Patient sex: F
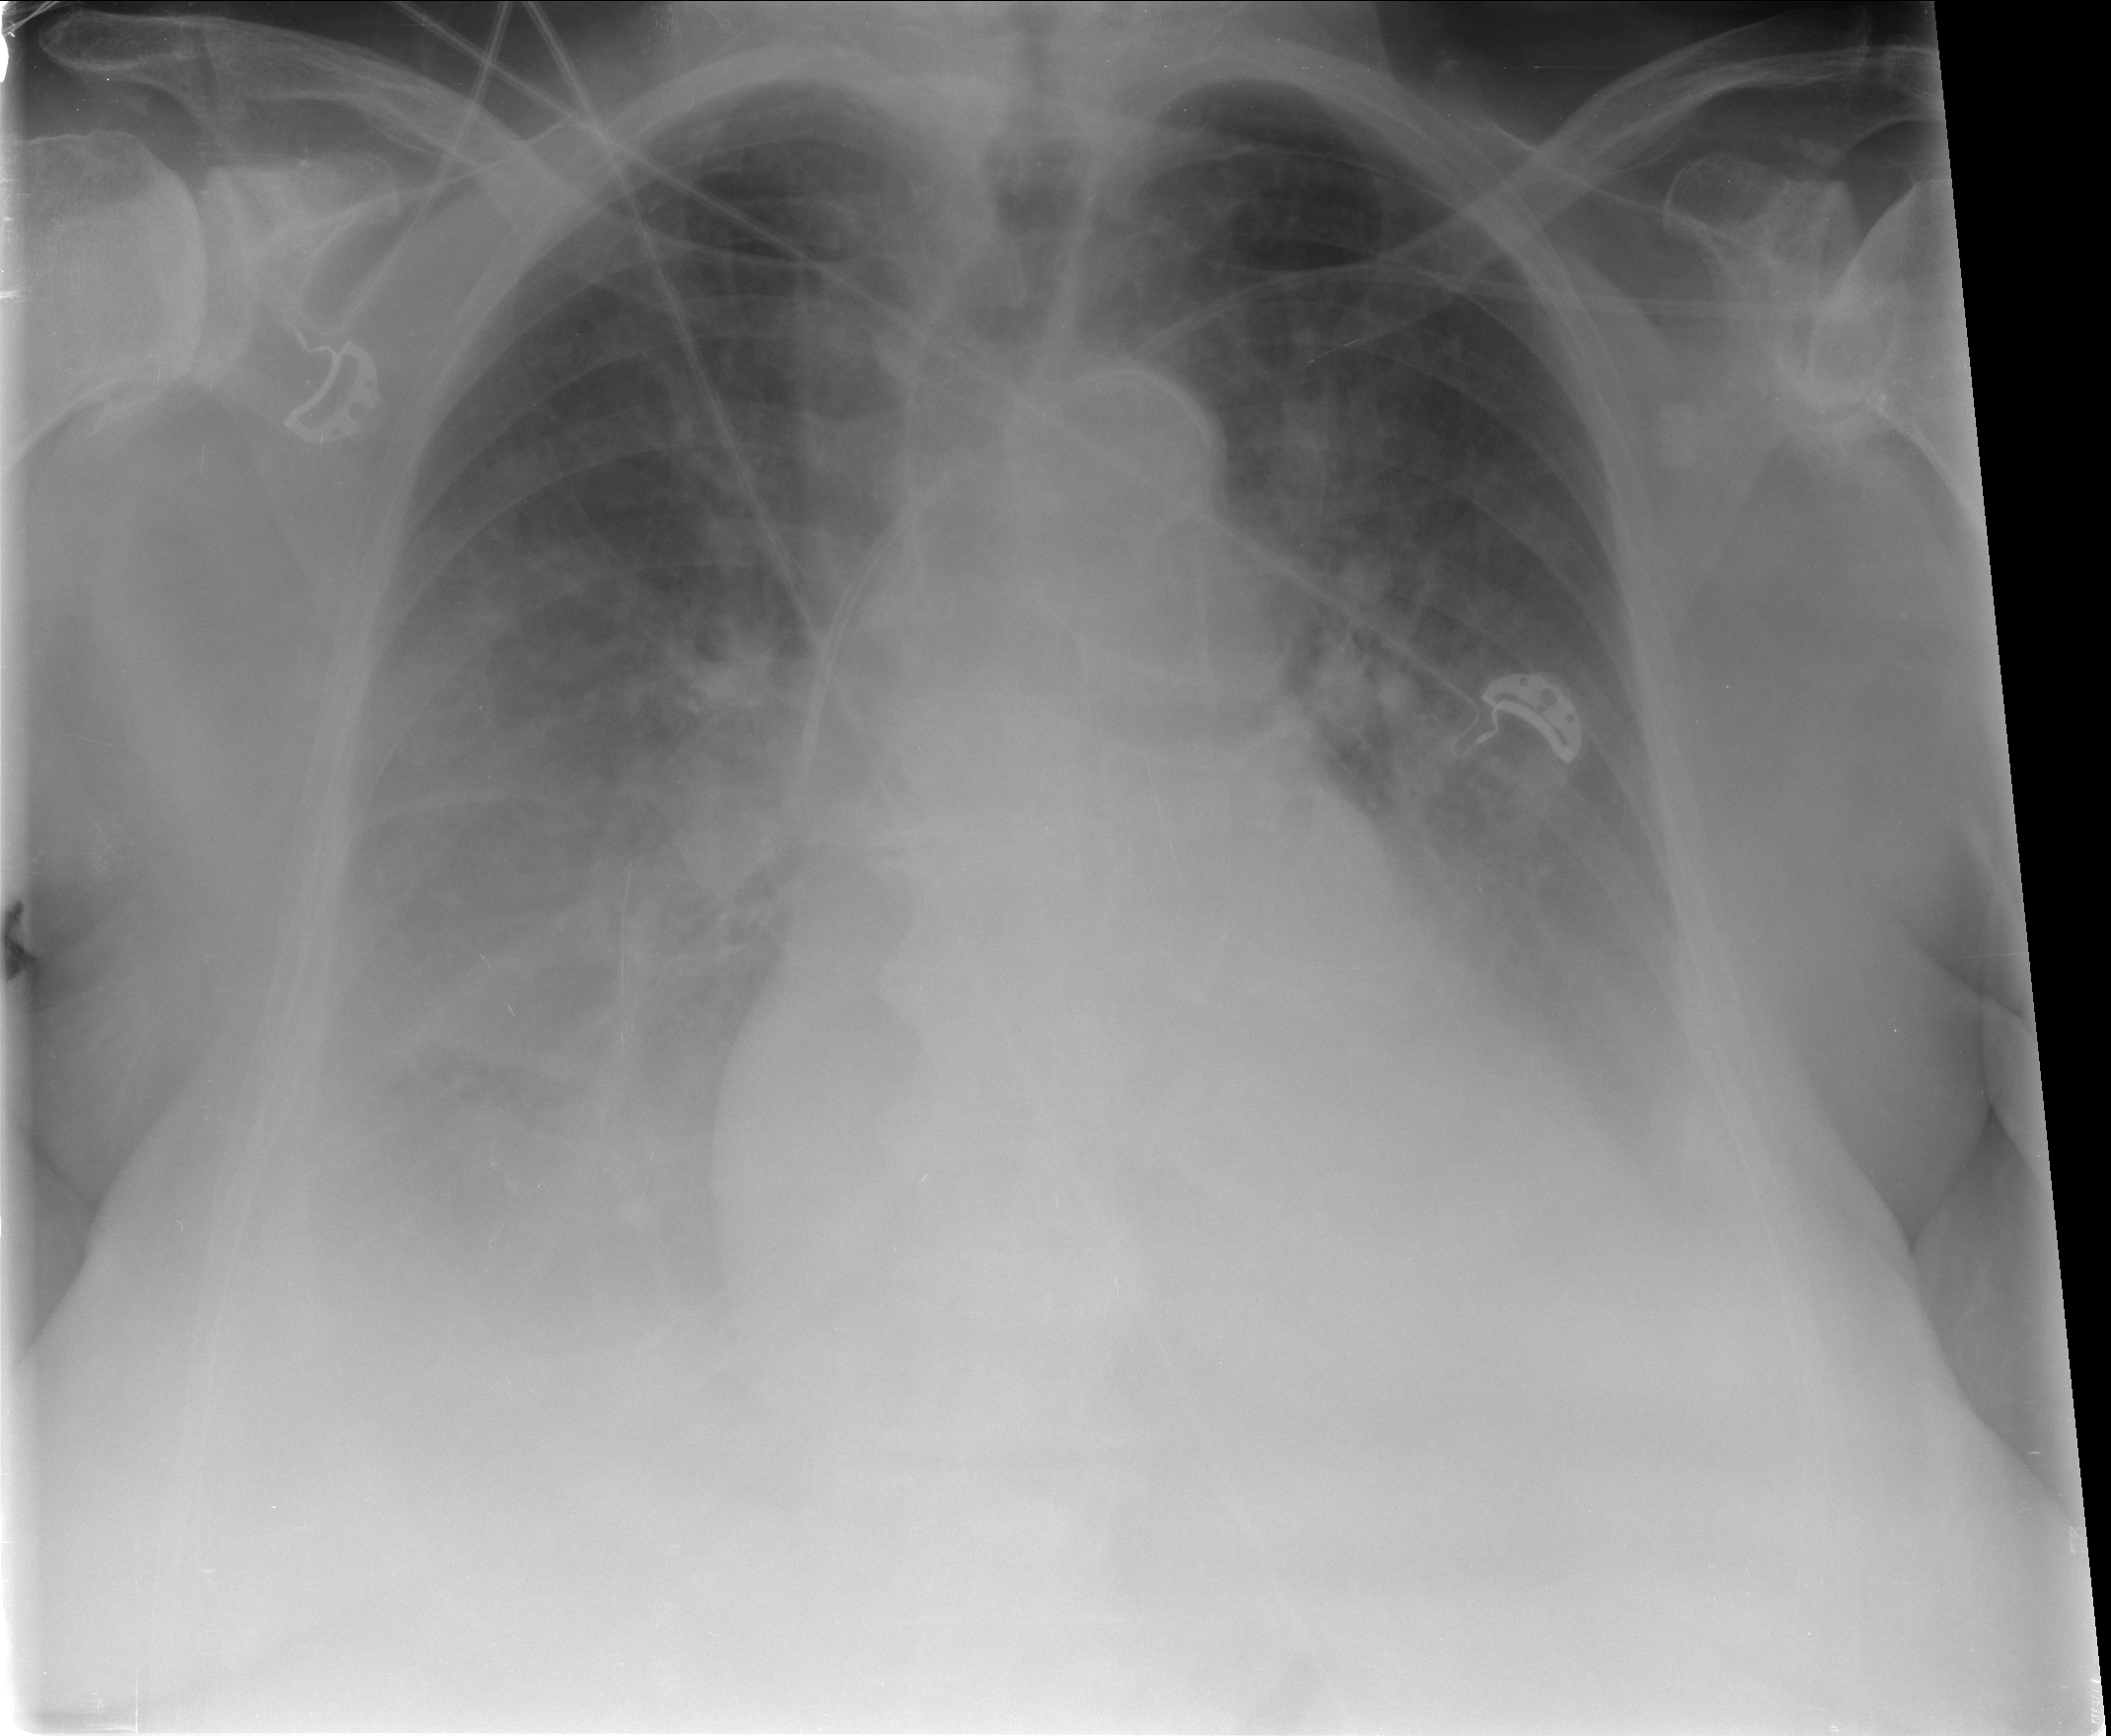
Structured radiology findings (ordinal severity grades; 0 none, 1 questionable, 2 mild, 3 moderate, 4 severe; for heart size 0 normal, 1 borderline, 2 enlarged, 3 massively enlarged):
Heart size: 1
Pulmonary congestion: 2
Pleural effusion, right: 3
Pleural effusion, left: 3
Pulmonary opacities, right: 0
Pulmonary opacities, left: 0
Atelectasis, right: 3
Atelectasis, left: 2